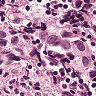
Metastatic tissue present: yes